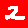
Digit: 2